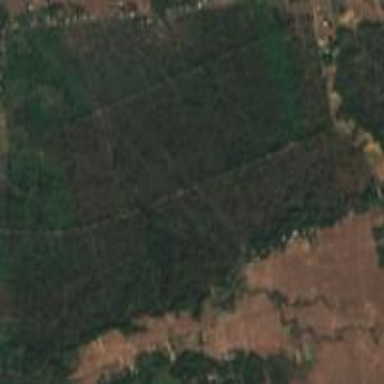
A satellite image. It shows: Orchard consisting of tea plants.